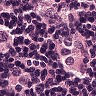
Metastatic tissue present: yes